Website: macys
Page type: billing-address
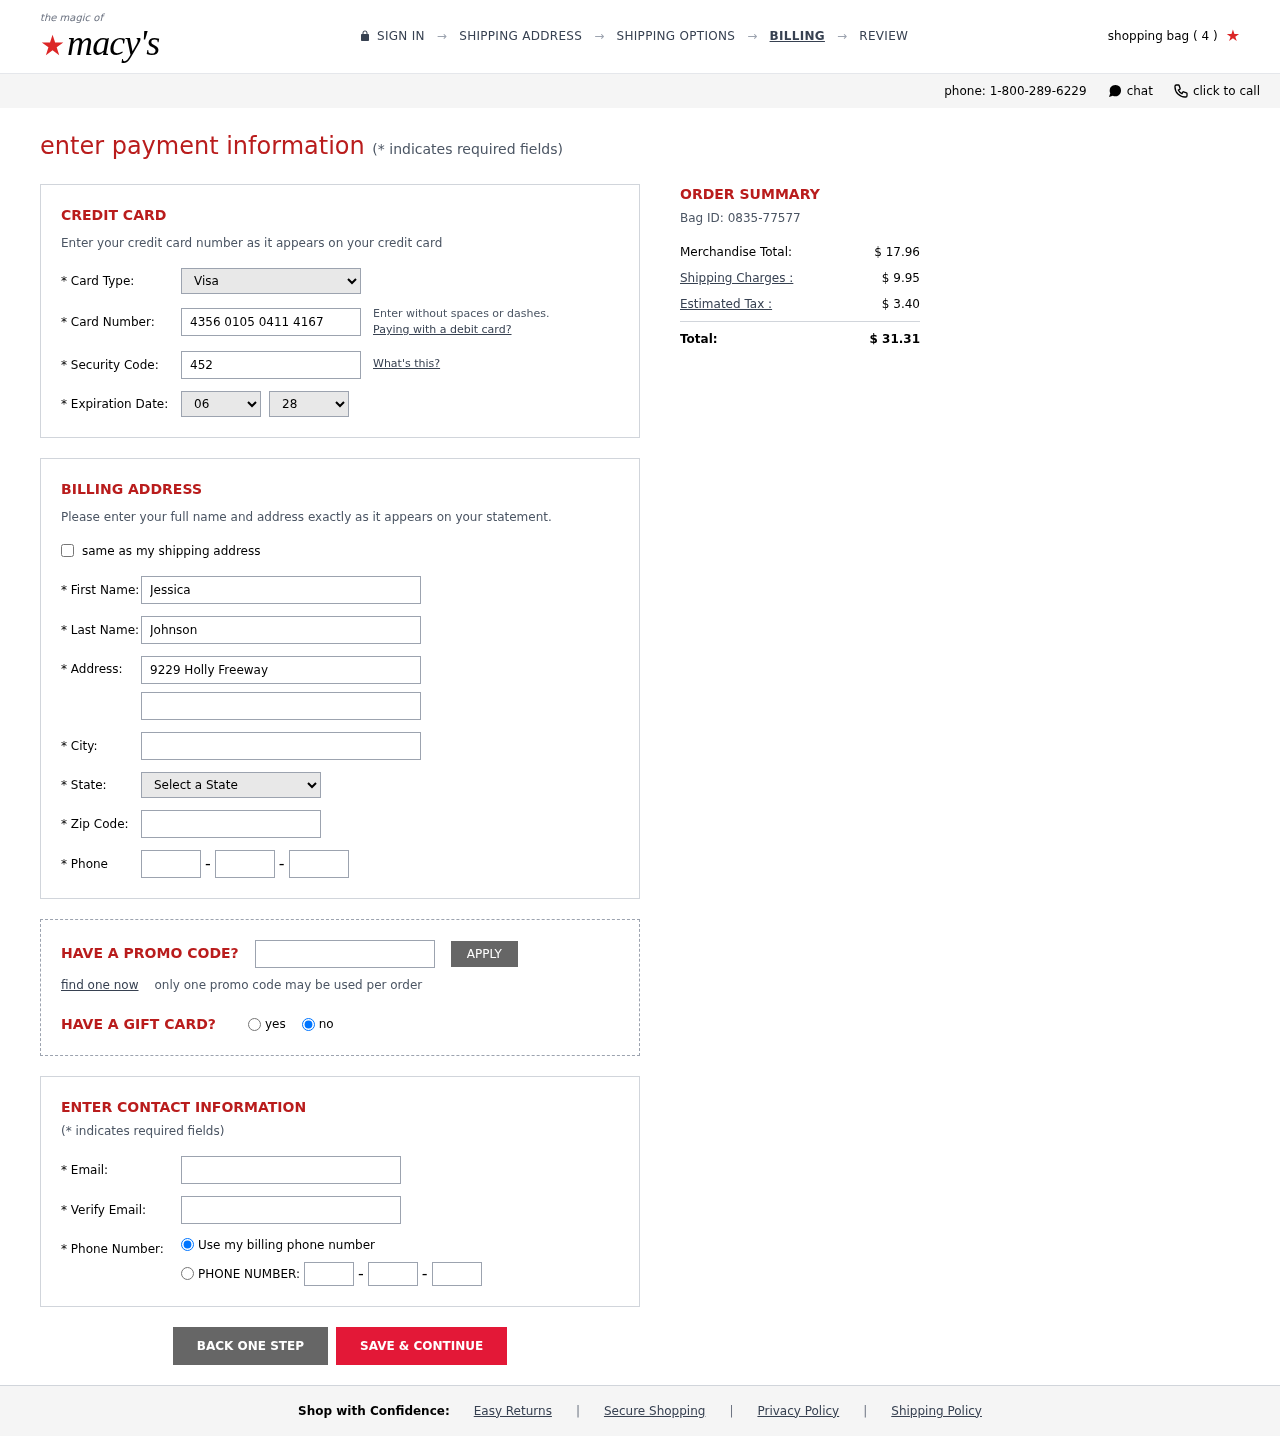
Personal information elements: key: PII_CARD_CVV
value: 452
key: PII_CARD_EXPIRY_MONTH
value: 06
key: PII_CARD_EXPIRY_YEAR
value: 28
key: PII_CARD_NUMBER
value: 4356 0105 0411 4167
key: PII_CARD_TYPE
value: Visa
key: PII_CITY
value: Barryborough
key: PII_EMAIL
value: jessica_johnson@yahoo.com
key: PII_FIRSTNAME
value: Jessica
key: PII_LASTNAME
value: Johnson
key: PII_PHONE_AREA
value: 893
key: PII_PHONE_PREFIX
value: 884
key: PII_PHONE_SUFFIX
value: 7905
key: PII_POSTCODE
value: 36316
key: PII_STATE_ABBR
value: AL
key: PII_STREET
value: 9229 Holly Freeway
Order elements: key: ORDER_NUM_ITEMS
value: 4
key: ORDER_ID
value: Bag ID: 0835-77577
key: ORDER_SUBTOTAL
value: $ 17.96
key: ORDER_SHIPPING_COST
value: $ 9.95
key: ORDER_TAX
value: $ 3.40
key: ORDER_TOTAL
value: $ 31.31